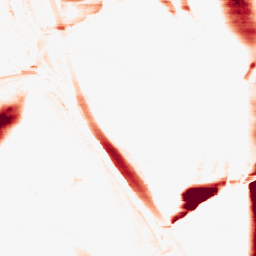
Category: morphological
Decomposition family: morphological_rect
Decomposition parameters: operation: opening
width: 50
height: 3
Upsampling method: bspline
Upsampling parameters: scale: 8
Upsampling scale: 8